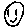
Label: smiley face